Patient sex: M
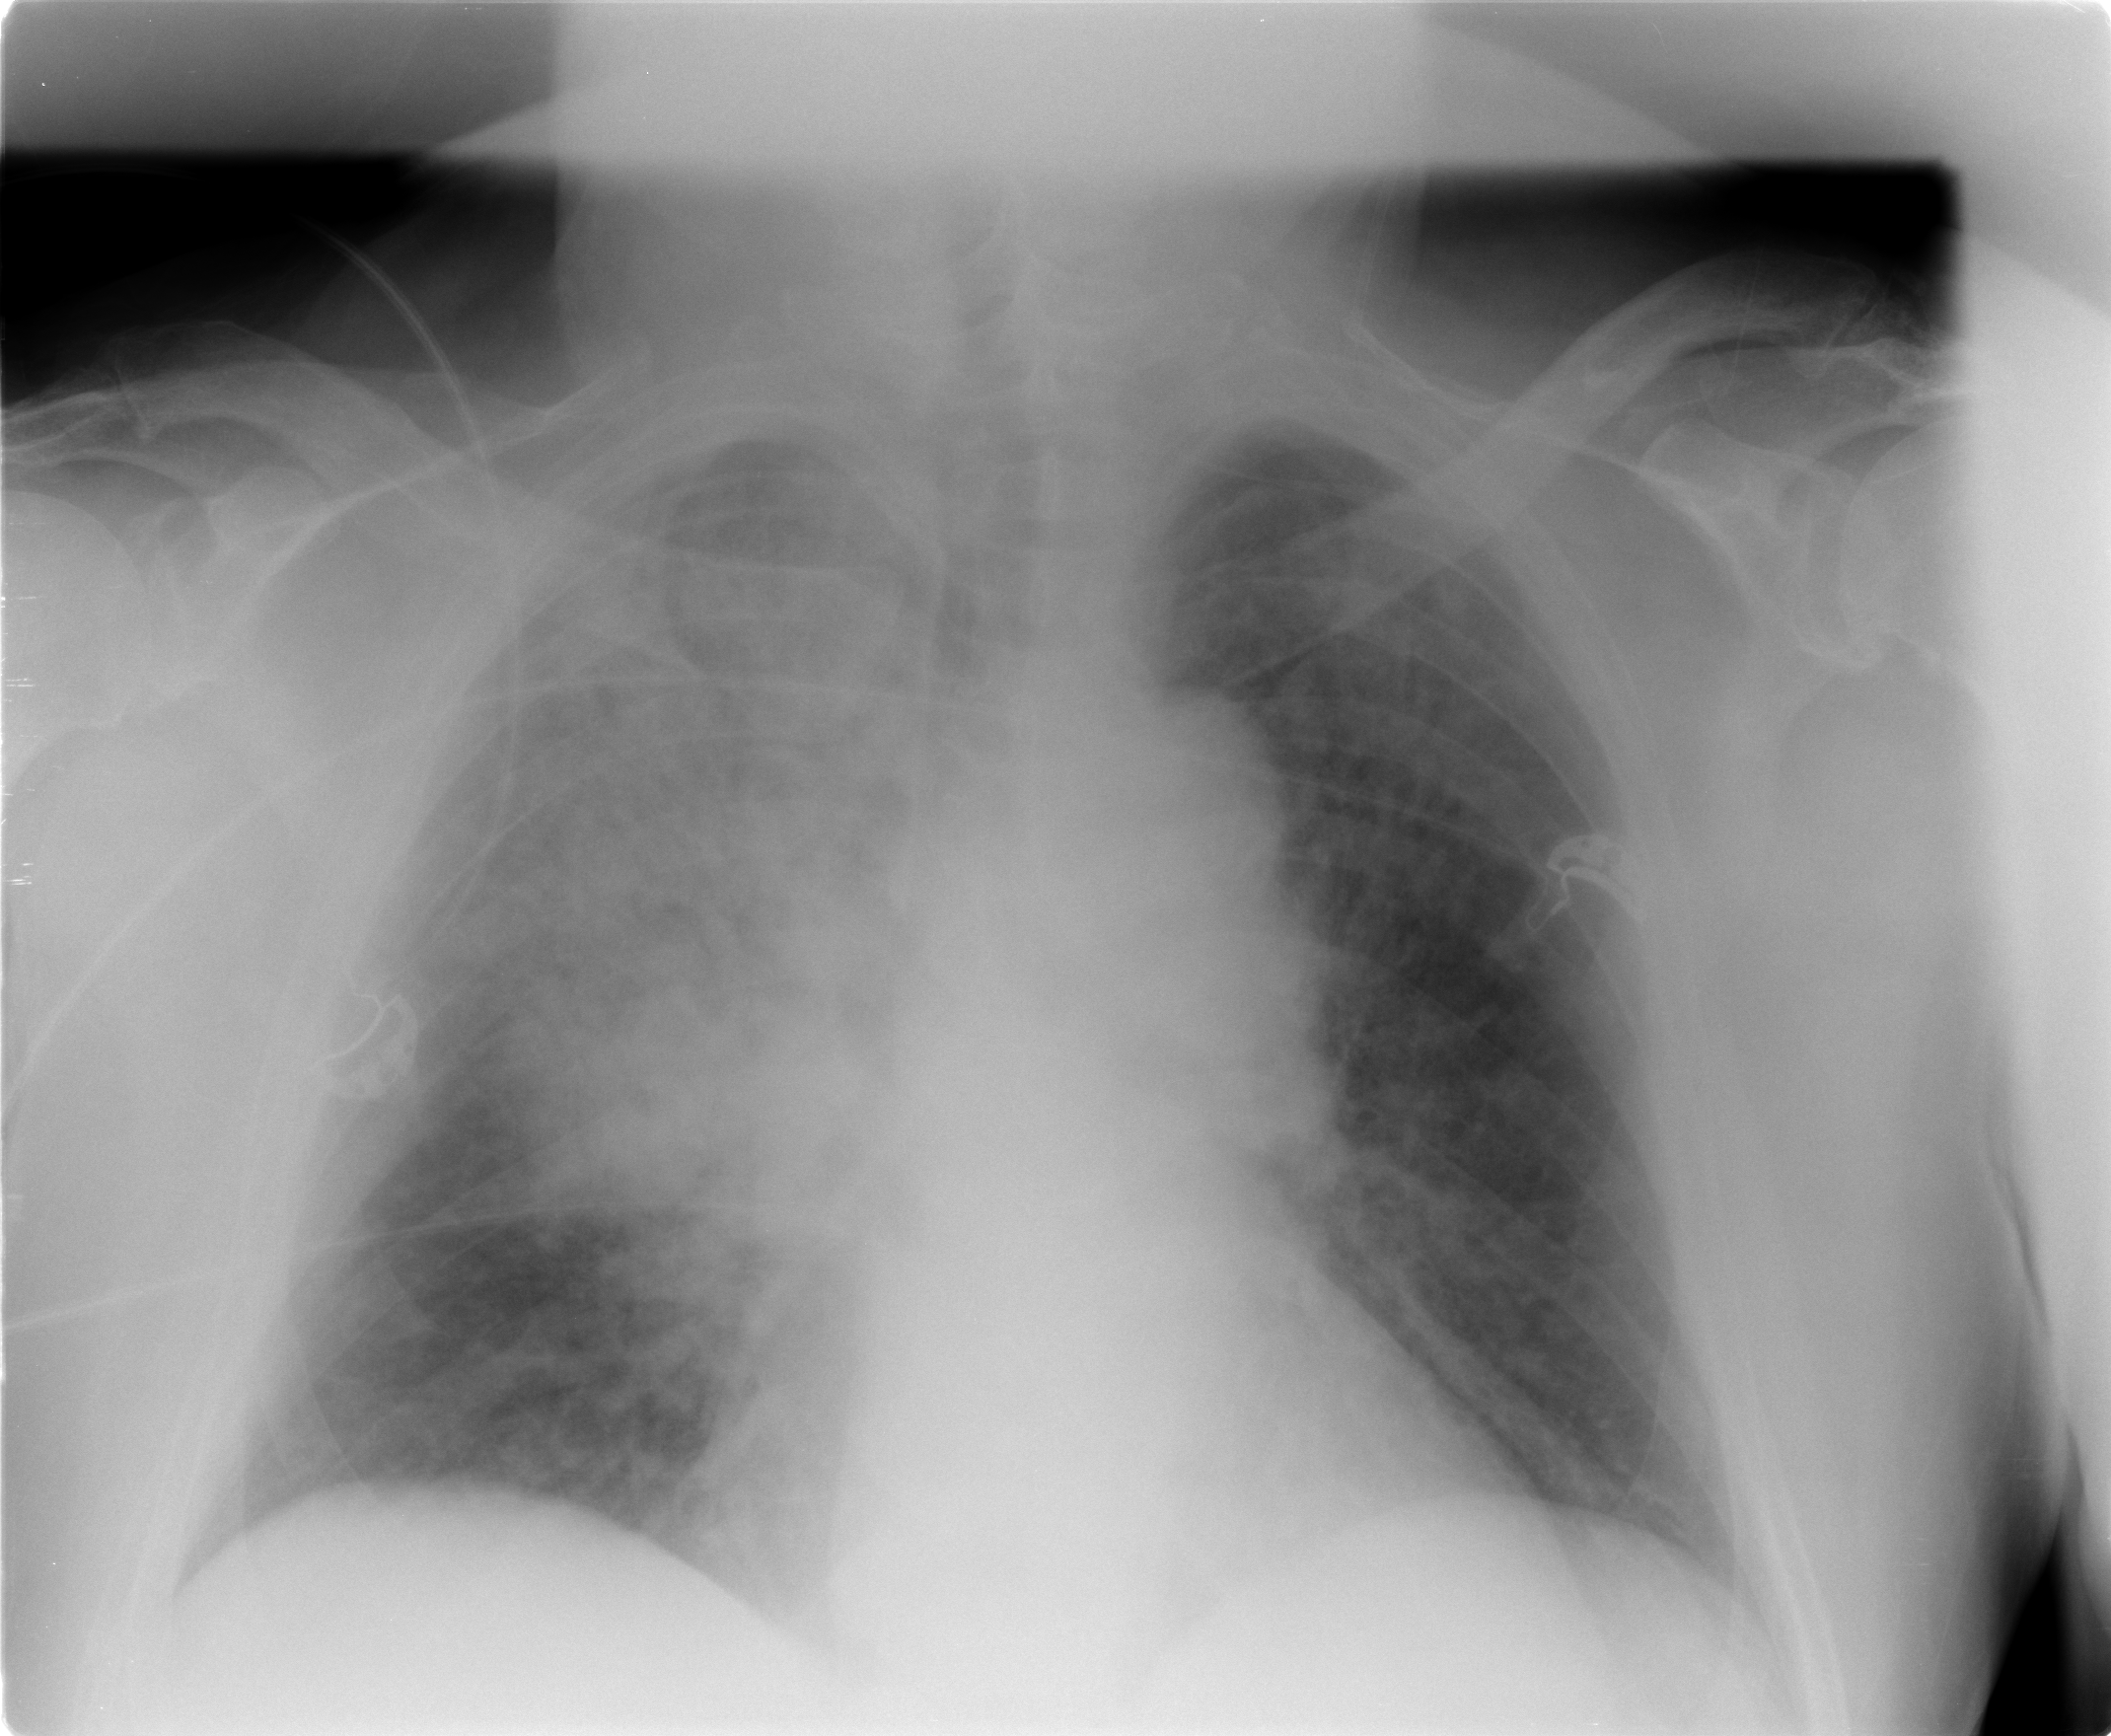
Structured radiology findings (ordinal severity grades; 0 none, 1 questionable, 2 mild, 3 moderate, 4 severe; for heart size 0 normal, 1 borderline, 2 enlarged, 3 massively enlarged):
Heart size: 0
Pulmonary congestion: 2
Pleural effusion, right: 0
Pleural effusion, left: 0
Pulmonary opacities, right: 3
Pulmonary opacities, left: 0
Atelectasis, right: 0
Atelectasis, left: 0